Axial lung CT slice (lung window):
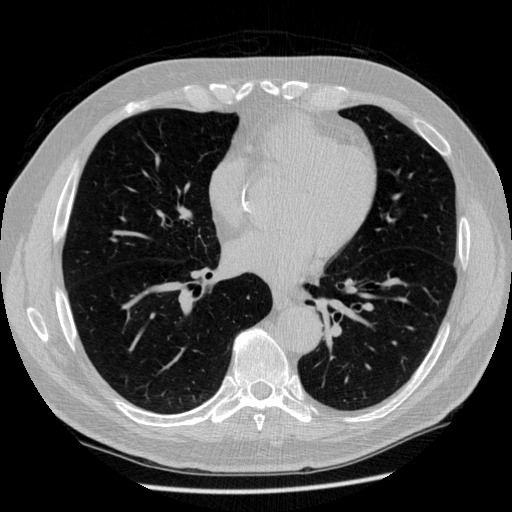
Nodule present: no